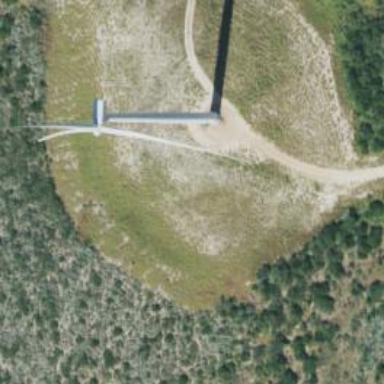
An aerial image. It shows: Wind generator powered by horizontal axis wind turbine.